Question: Card type?
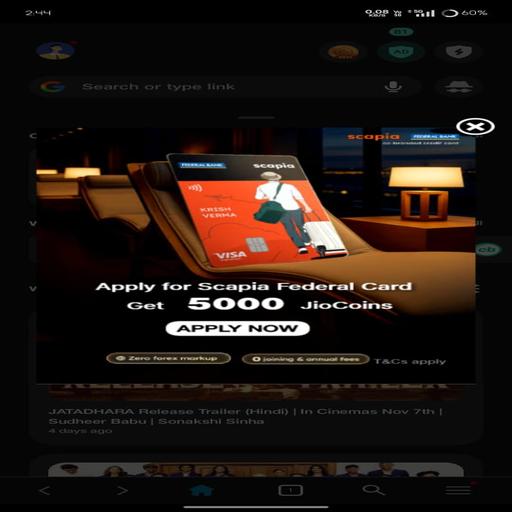
Answer: It is VISA